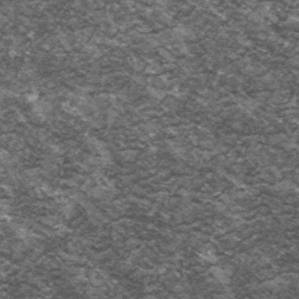
Label: frost